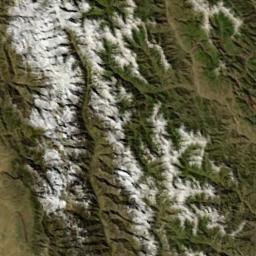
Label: snowberg